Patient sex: M
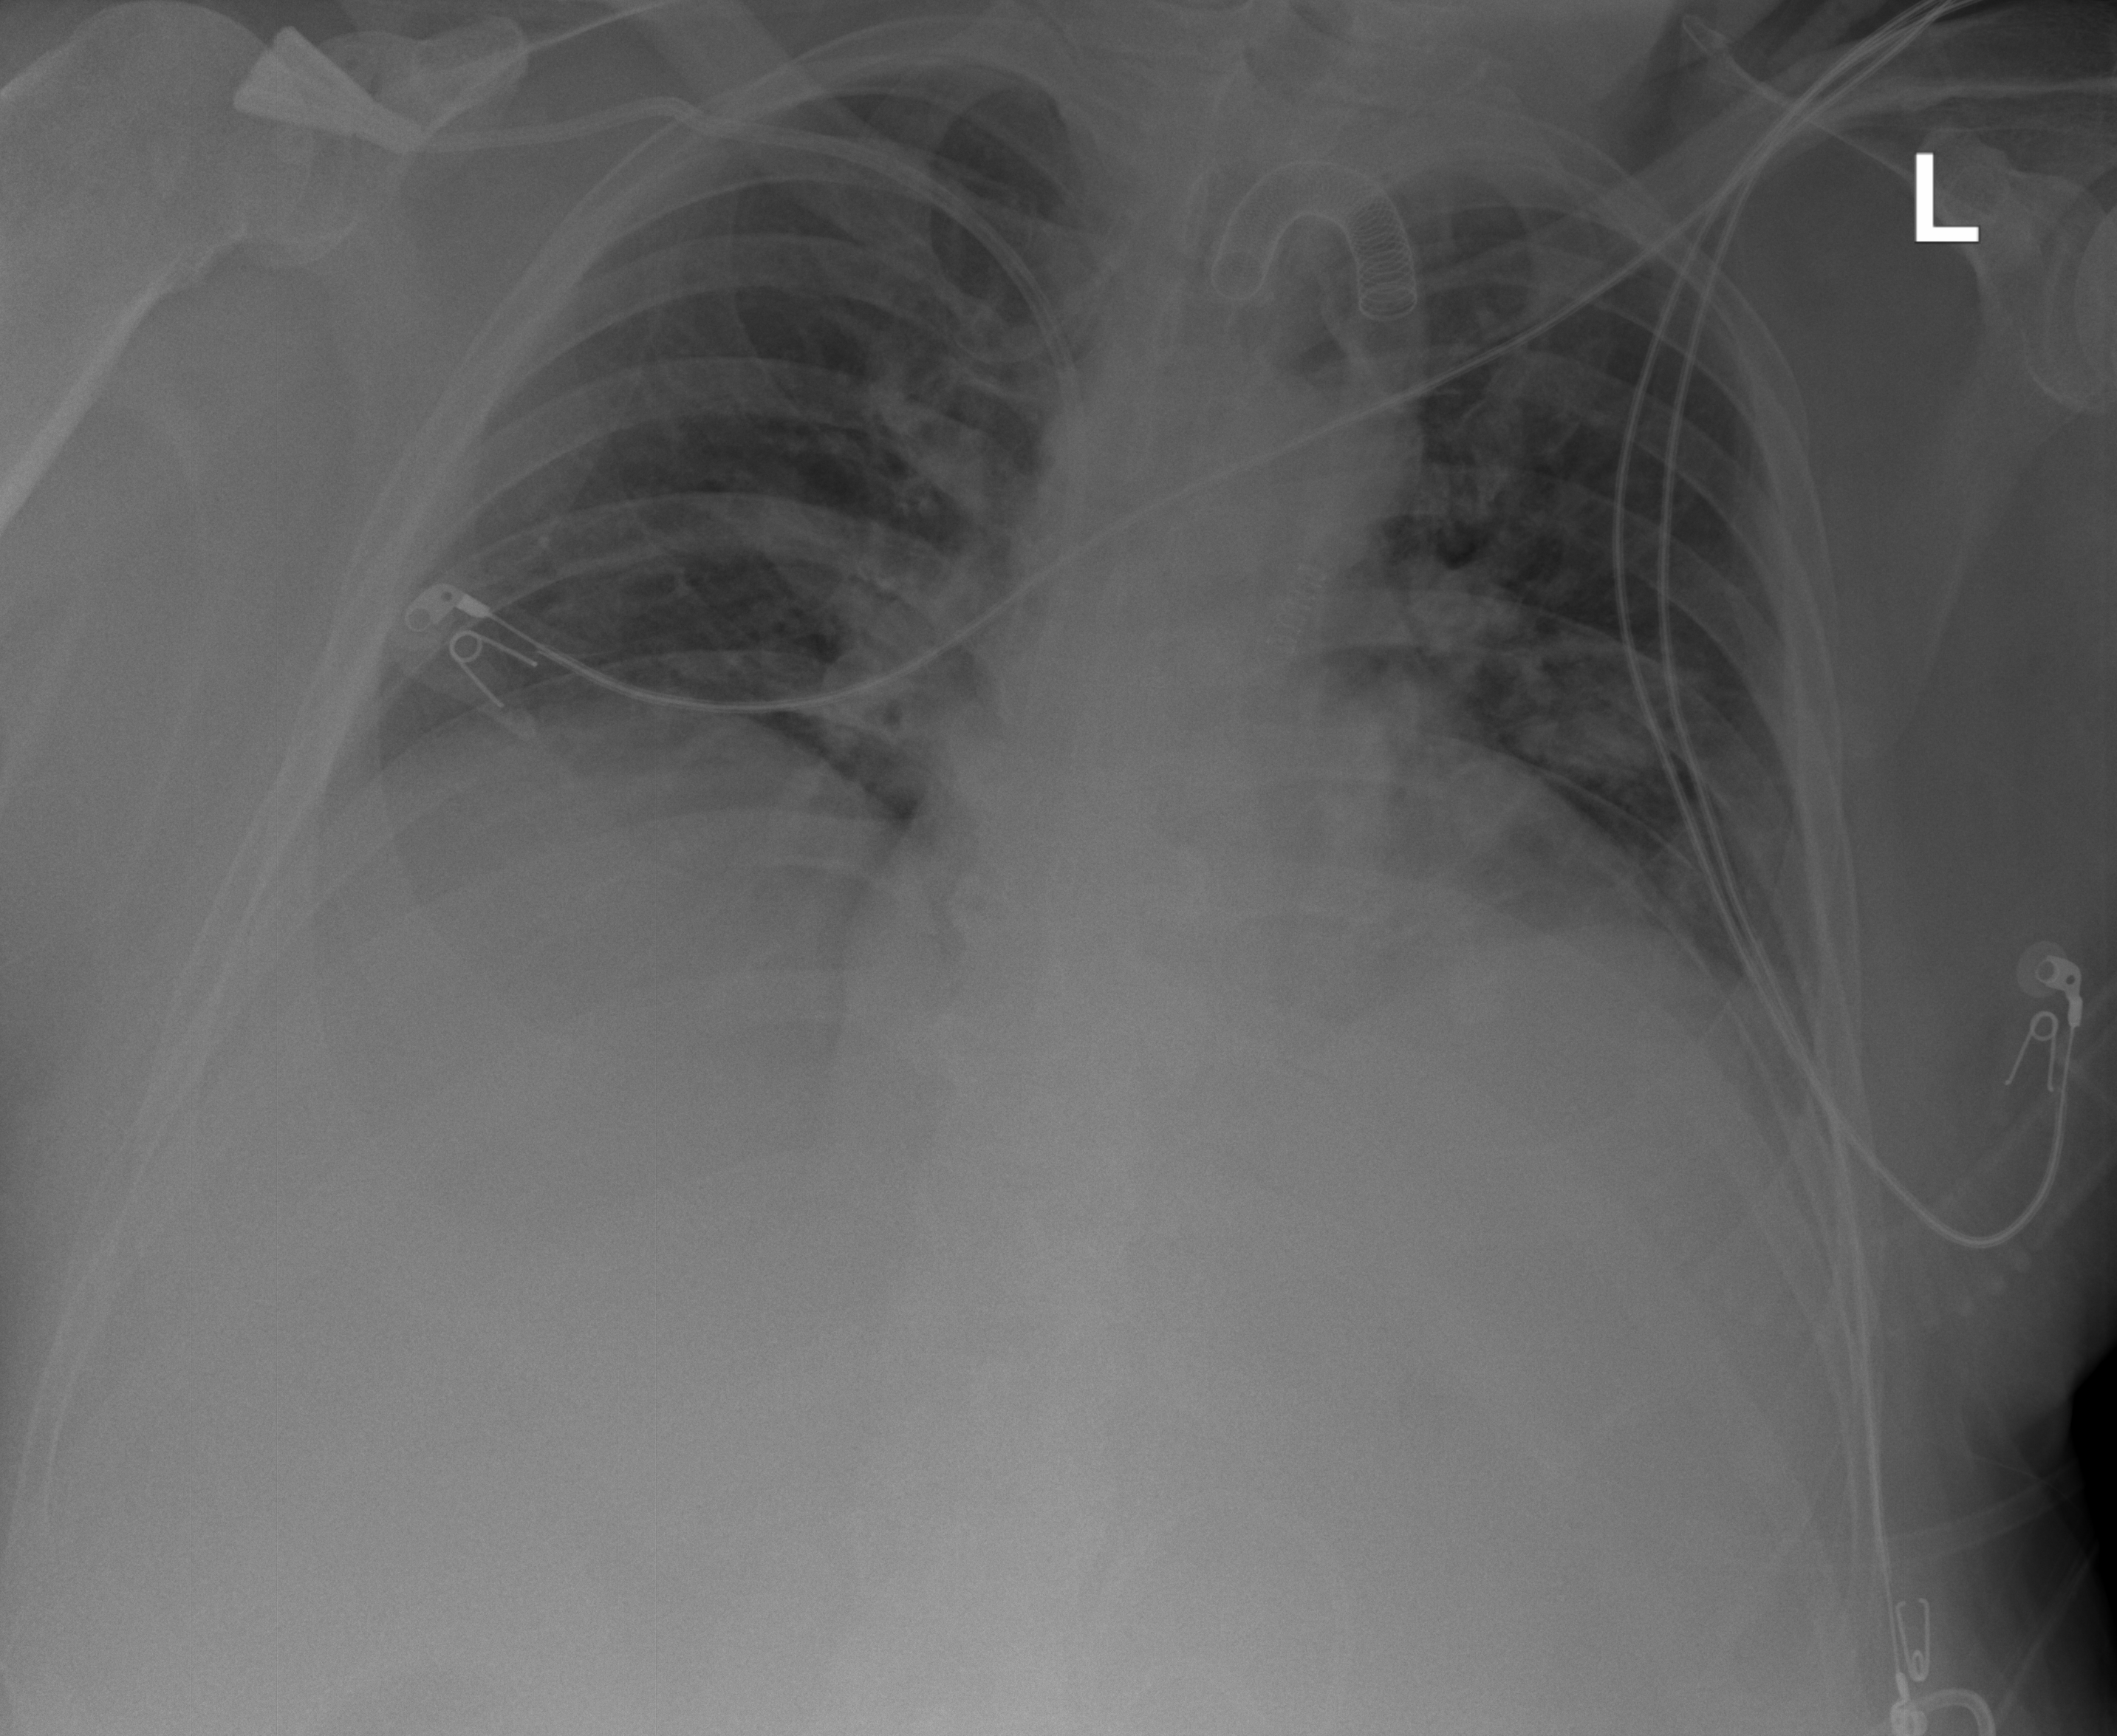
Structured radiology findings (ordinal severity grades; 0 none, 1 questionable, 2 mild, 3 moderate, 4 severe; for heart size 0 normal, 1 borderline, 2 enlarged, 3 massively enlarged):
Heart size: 1
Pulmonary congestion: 2
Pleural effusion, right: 0
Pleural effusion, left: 1
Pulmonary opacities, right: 0
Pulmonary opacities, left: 0
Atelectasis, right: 0
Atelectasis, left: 2